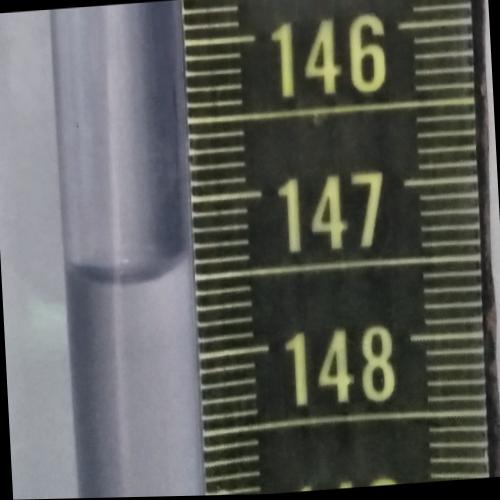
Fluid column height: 147.5 cm